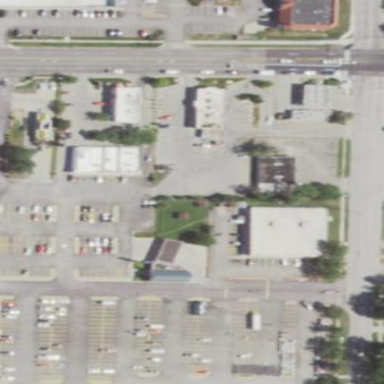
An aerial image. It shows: Retail area.